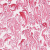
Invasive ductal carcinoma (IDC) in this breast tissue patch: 0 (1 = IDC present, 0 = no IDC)